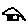
Label: house